Question: I want to add a "subtitles" to a video played in an iPhone app. I don't want those subtitles encoded into the video itself - ideally I'd love to have a view showing the video (with pause, play, volume and such standard controls) together with a view displaying the text that changes together with movie time changing.
If I drawn that, it's something like this,

So, basicly, I would need a way to get a method called when movie is playing, and then synchronize the text displayed on the label with the movie timing.
Anyone used a solution that was able to do it?
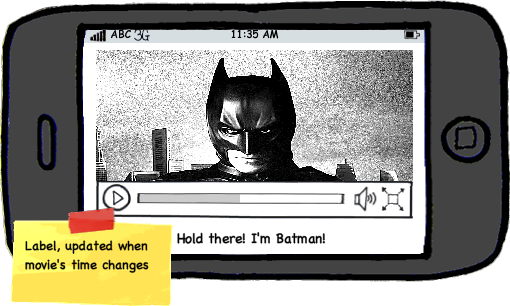
Answer: I've recently done something that syncs graphics to times in an audio track. The way I did it was by using the currentPlaybackTime property of the MPMediaPlayback interface (which the MoviePlayer controller should also conform to). This returns the seconds elapsed in the media, in a 'double' (typedef'ed as 'NSTimeInterval'). The actual synchronisation in my app was not done in notifications, as I couldn't find any resembling a "tick", but instead I created a timer, calling a function queried the currentPlaybackTime, and updated the graphics based on this.
In terms of your implementation, I would assume you have some kind of system for associating label text (subtitles) with a particular time. You could then compare the text's time range with the time returned from currentPlaybackTime to find the correct text to display.